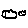
Label: cloud